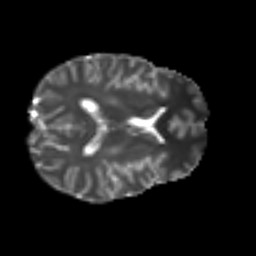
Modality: T2w
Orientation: axial
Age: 23
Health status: ill
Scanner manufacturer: philips
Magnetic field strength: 3 T
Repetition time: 9 s
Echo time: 0.127 s